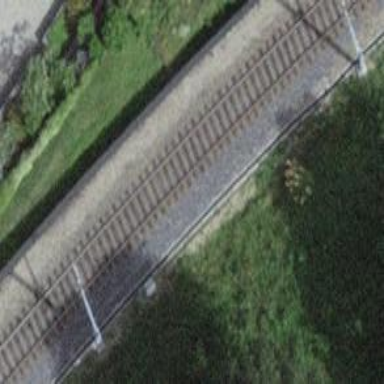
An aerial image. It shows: Single railway track with electrification through contact line.